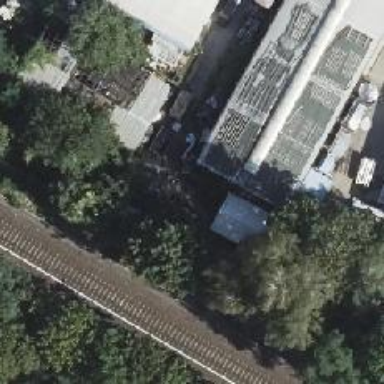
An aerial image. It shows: Abandoned railway spur that is of historic significance.